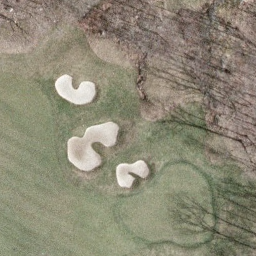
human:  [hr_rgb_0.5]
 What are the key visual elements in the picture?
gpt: golf course